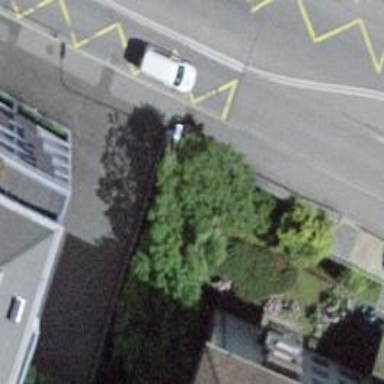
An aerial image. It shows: Bus stop with platform for public transport.